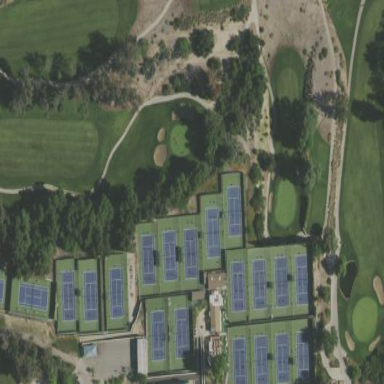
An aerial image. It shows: Tennis court on pitch designated for leisure land.